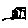
Label: house